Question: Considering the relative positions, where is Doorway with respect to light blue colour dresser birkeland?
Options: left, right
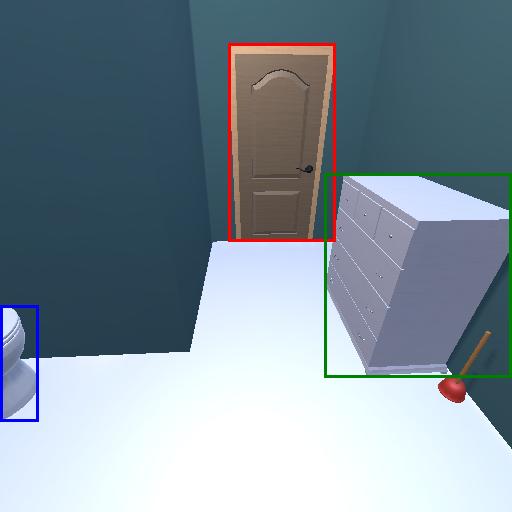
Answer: left